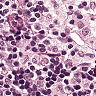
Metastatic tissue present: no